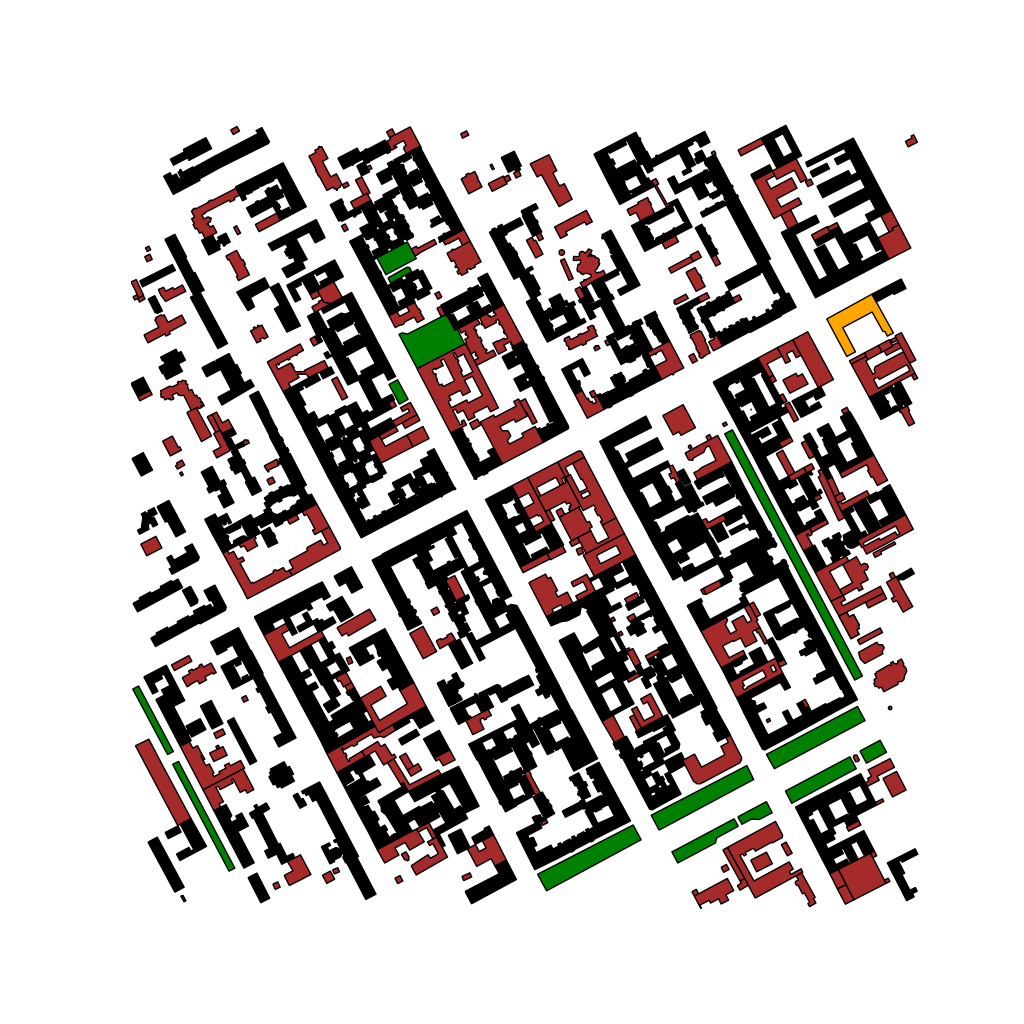
Tags: overhead vector_map, business, industrial, recreation, residential, special, historical, modern, soviet, high_rise, individual_rise, low_rise, medium_rise, density_2, Building, Facility, Park, School, 1.0 km²